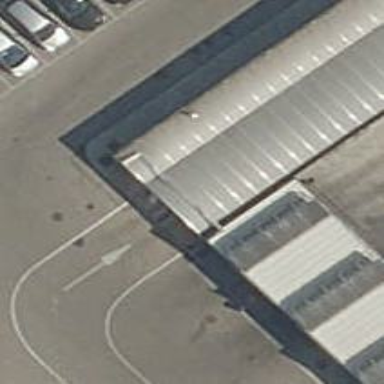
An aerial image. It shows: Building housing car wash facility.